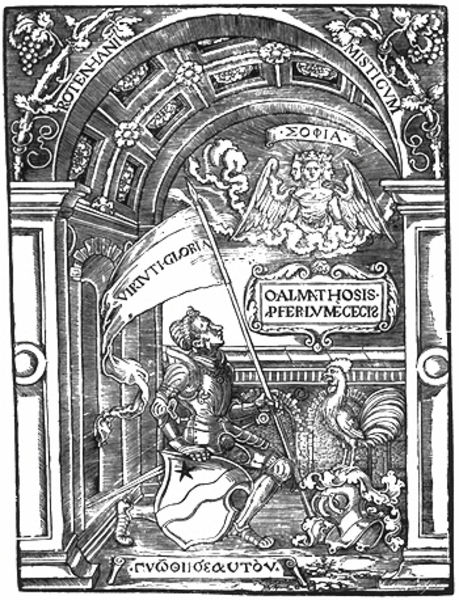
Titel: Bildnis des Sebastian von Rotenhan
Künstler: Albrecht Dürer
Institution: (Seriendruck)
Schlagwörter: blätter, feder, flügel, gott, himmel, mann, vogel, weiß, wolken, frankreich, grau, haar, hintergrund, pfeiler, profil, raum, schwarz, säule, säulen, zeichnung, blick, wolke, muster, ornament, architektur, augen, mensch, decke, renaissance, reiter, engel, früchte, ranken, trauben, holzschnitt, schrift, bogen, enge, perspektive, fahne, flagge, grafik, graphik, weis, rundbogen, kuppel, banner, lanze, tafel, wein, inschrift, metall, knie, tor, flucht, schild, panzer, gewölbe, antike, buch, stern, druck, schwarzweiss, schraffur, radierung, stich, titel, kupfer, text, knien, soldat, helm, gebet, entwurf, ritter, rüstung, sieg, altar, arkaden, wappen, schwarz weis, schein, brustpanzer, harnisch, weintrauben, griechisch, kniend, mittelalter, erscheinung, johanna, weinlaub, kassetten, kassettendecke, hahn, weinblätter, reben, weinrebe, vorlage, kupferstich, johann, victoria, rosetten, kniefall, standarte, gockel, tonnengewölbe, latein, lateinisch, apotheose, dreifaltigkeit, schriftband, weisheit, trinität, heilige dreifaltigkeit, beinschienen, kniebeuge, ritterhelm, nostradamus, sereindruck, kasseten, gloria, grieschich, kastetten, kassettendecken, erschienugn, hhn, sophia, sofia, gioht, sophiea, thenton, drfuck, miles christianes, >mystisch, viriuti, rotenhani